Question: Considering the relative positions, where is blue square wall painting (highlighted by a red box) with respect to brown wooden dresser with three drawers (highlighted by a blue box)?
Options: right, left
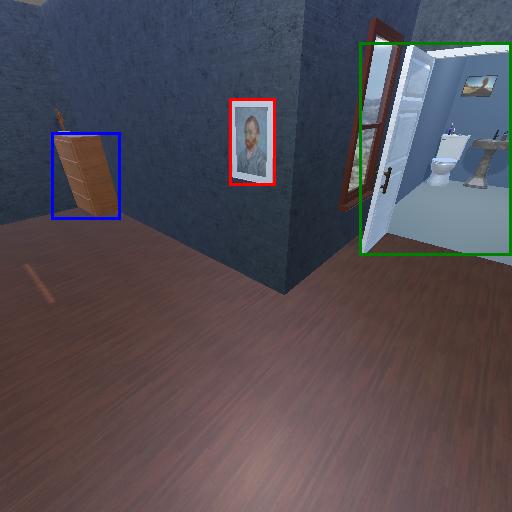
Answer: right